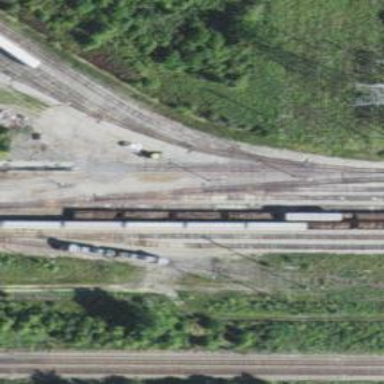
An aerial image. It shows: Rail spur service.